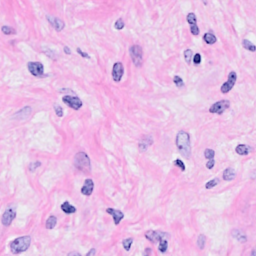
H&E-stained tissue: Breast